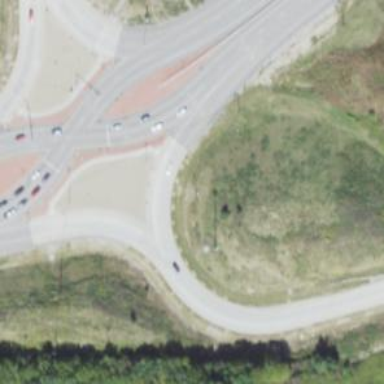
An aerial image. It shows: Motorway link at diverging diamond interchange (DDI) junction.